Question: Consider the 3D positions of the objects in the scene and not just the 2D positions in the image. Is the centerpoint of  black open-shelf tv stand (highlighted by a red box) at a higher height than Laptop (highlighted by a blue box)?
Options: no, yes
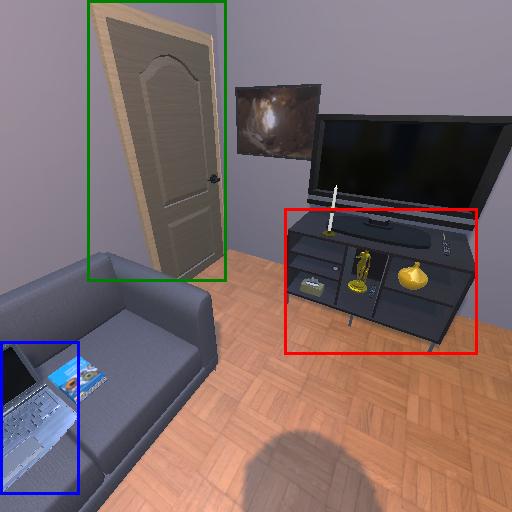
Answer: no